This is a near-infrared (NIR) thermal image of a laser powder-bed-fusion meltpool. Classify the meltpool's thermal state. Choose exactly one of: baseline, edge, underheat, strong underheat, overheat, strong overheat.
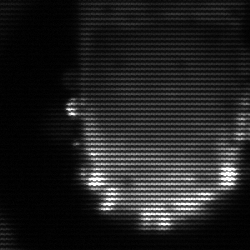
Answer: baseline